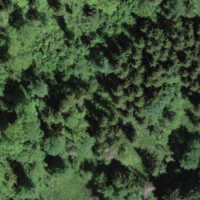
EUNIS habitat code: 44
Species observed at this site:
Ajuga reptans
Acer campestre